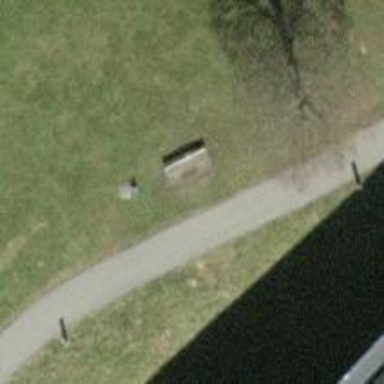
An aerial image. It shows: Bench for seating.